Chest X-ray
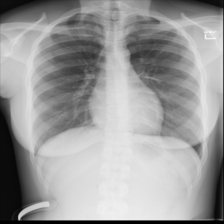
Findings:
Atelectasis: negative
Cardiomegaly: negative
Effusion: negative
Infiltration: negative
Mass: negative
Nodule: negative
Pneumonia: negative
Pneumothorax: negative
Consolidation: negative
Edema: negative
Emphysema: negative
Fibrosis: negative
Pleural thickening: negative
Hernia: negative